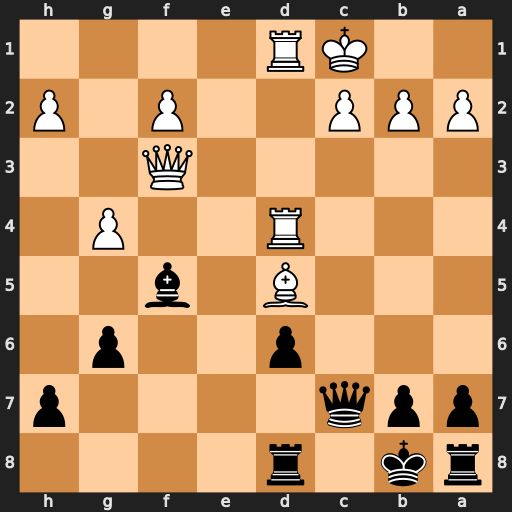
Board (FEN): rk1r4/ppq4p/3p2p1/3B1b2/3R2P1/5Q2/PPP2P1P/2KR4
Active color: b
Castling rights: -
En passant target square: -
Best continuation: Qxc2#